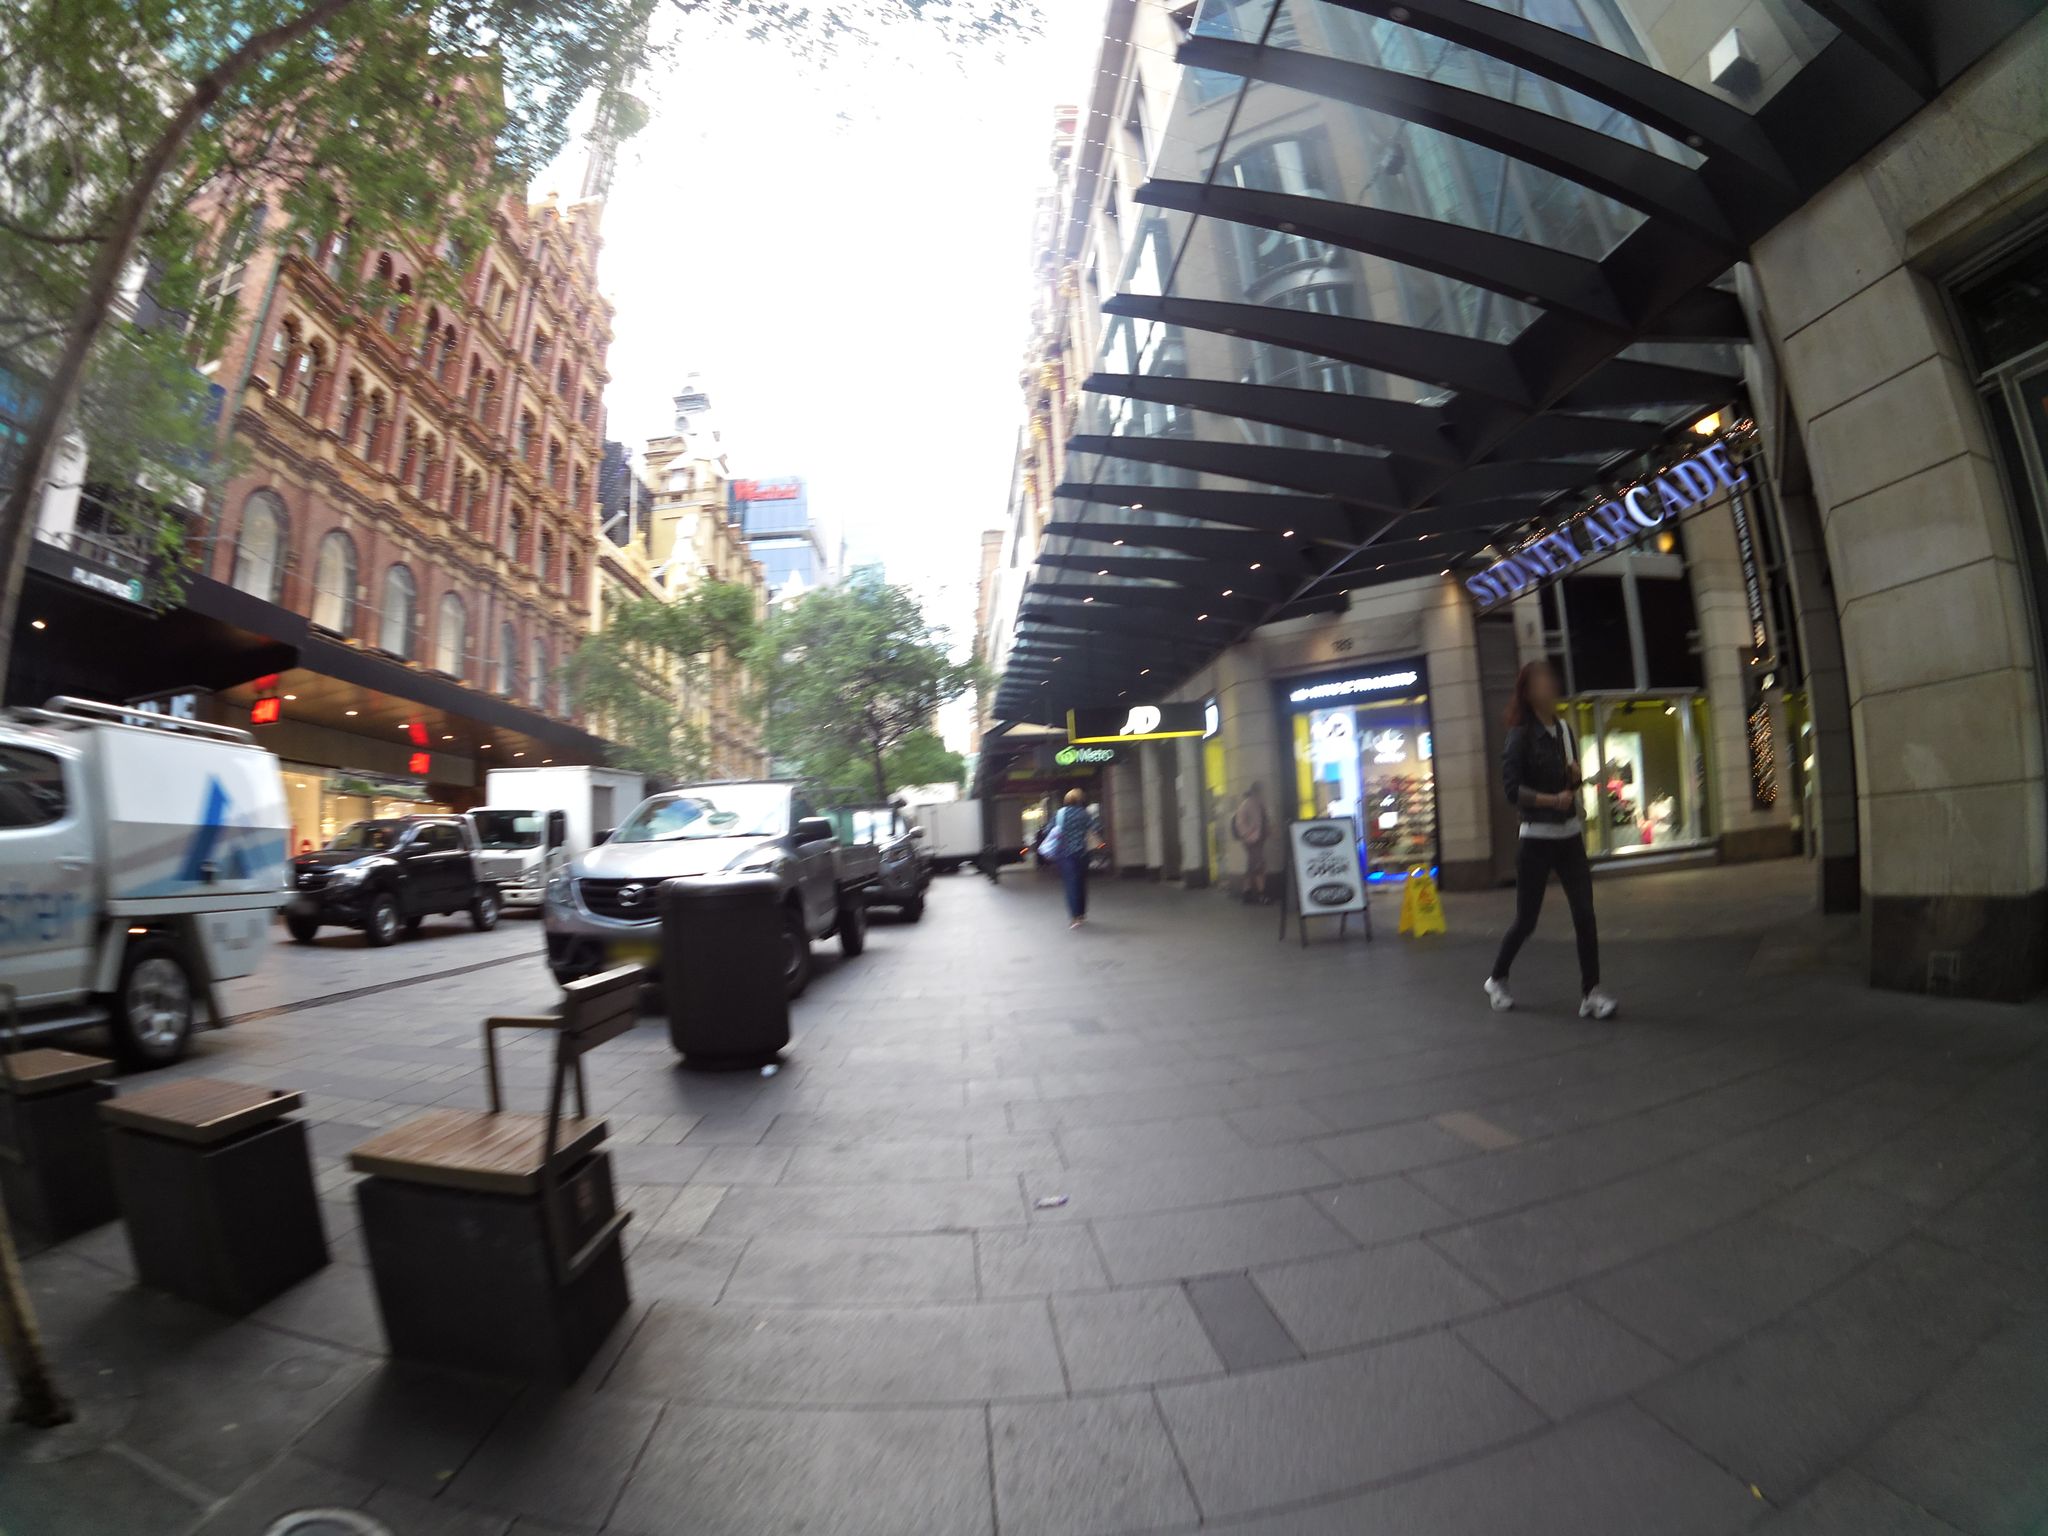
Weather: clear
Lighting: day
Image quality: good
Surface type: walking surface
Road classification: steps, footway, living_street
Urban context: urban centre
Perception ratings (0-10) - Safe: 2.69, Lively: 9.6, Beautiful: 2.55, Boring: 1.18, Depressing: 5.65, Wealthy: 7.93